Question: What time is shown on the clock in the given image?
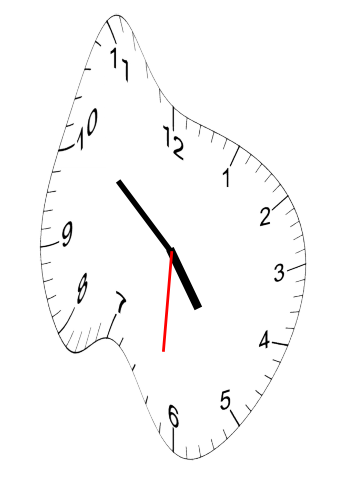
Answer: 04:51:31